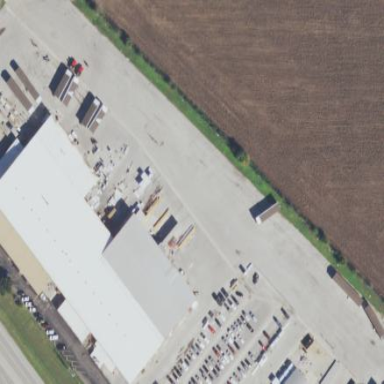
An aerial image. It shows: Industrial building.